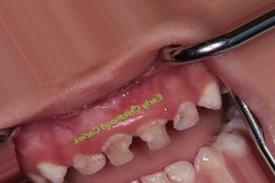
Condition: Caries